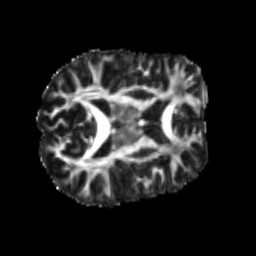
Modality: FA
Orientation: axial
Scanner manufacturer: siemens
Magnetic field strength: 3 T
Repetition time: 4 s
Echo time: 0.0594 s